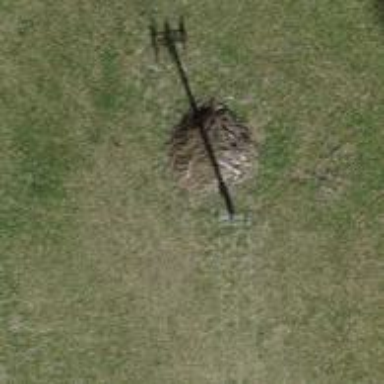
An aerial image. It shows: Power pole.